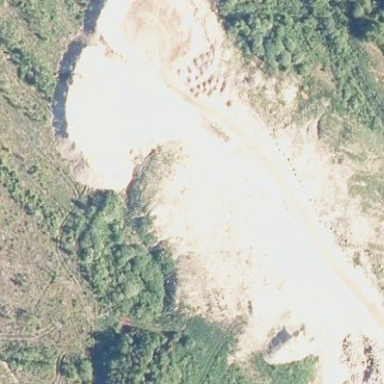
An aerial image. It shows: Sand quarry.